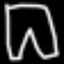
Label: pants